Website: lowes
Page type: payment
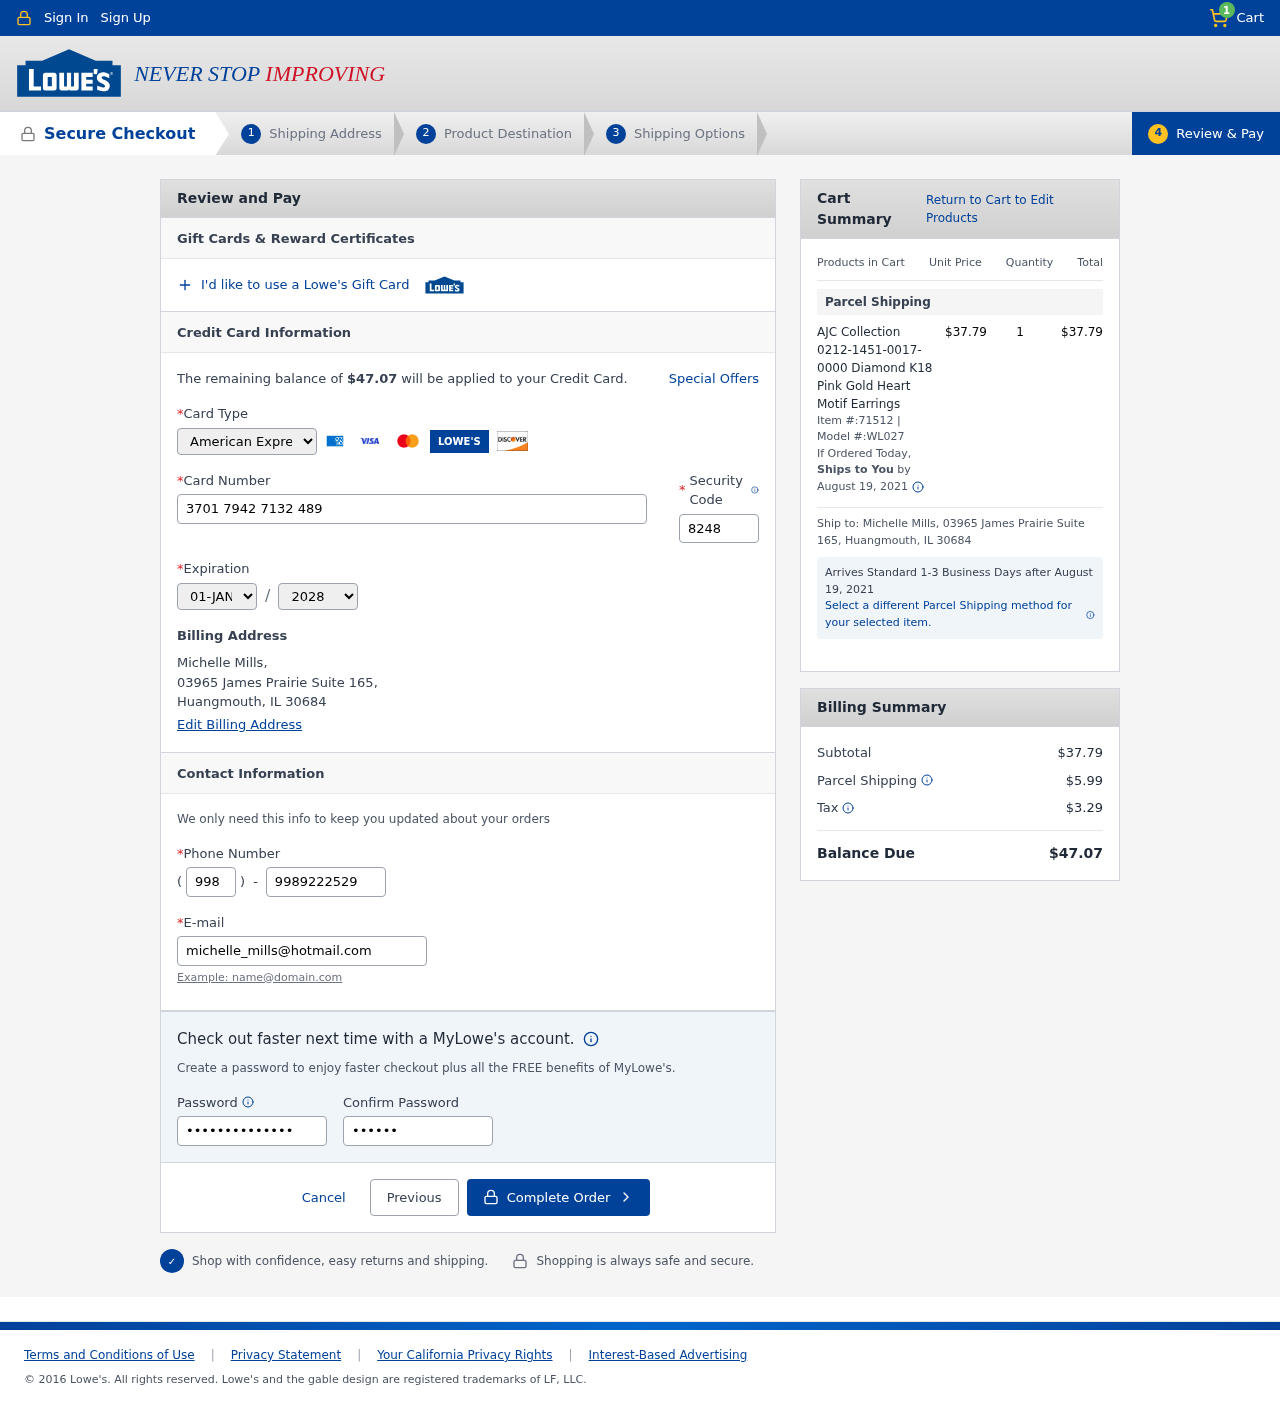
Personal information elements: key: PII_CARD_CVV
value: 8248
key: PII_CARD_EXPIRY_MONTH
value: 01
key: PII_CARD_EXPIRY_YEAR
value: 28
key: PII_CARD_NUMBER
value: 3701 7942 7132 489
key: PII_CARD_TYPE
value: American Express
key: PII_CITY_STATE_ZIP
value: Huangmouth, IL 30684
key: PII_EMAIL
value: michelle_mills@hotmail.com
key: PII_FULLNAME
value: Michelle Mills,
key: PII_PHONE
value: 9989222529
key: PII_PHONE_AREA
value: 998
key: PII_STREET
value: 03965 James Prairie Suite 165,
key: PII_FULLNAME2
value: Michelle Mills
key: PII_STREET2
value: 03965 James Prairie Suite 165
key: PII_CITY_STATE_ZIP2
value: Huangmouth, IL 30684
Product elements: key: PRODUCT1_NAME
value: AJC Collection 0212-1451-0017-0000 Diamond K18 Pink Gold Heart Motif Earrings
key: PRODUCT1_PRICE
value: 37.79
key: PRODUCT1_QUANTITY
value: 1
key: PRODUCT1_ITEM
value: Item #:71512
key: PRODUCT1_MODEL
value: Model #:WL027
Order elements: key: ORDER_NUM_ITEMS
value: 1
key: ORDER_TOTAL
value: $47.07
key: ORDER_SHIPPING_DATE
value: August 19, 2021
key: ORDER_SUBTOTAL
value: $37.79
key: ORDER_SHIPPING_DATE2
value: August 19, 2021
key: ORDER_SHIPPING_COST
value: $5.99
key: ORDER_TAX
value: $3.29